Field crop: maize
Growth stage: 2
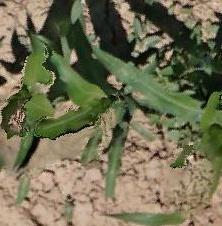
Species: maize